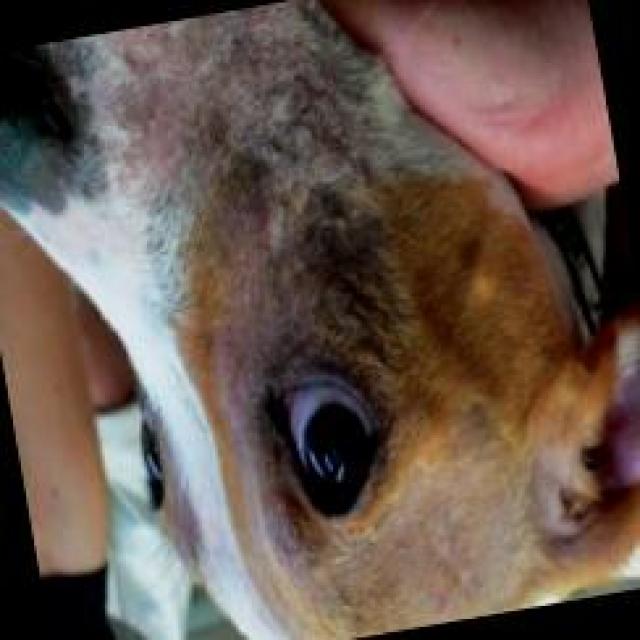
Canine hypersensitivity reaction — allergic skin response with urticaria, erythema, pruritus, and angioedema. May be food, environmental, or flea allergy related.